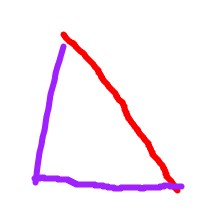
Shape: triangle